Question: I'm having trouble getting an image on each side of a heading. I've tried display:inline-block but that's not doing it for me.
Here is the <URL>
'''
.inline-image{display:inline-block}
'''
The imgur pictures may not be showing up but you get the idea.
It is supposed to look like this:

Details: Using Bootstrap v3.3.1
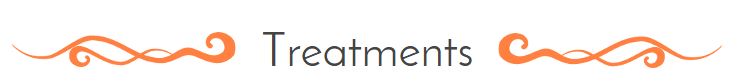
Answer: You need to add 'display: inline-block' to the actual element(s) not the parent:
'''
.inline-image img, .inline-image h3{
display:inline-block;
vertical-align: middle;
}
'''
Then you can adjust the 'vertical-align' property to 'middle'
<URL>